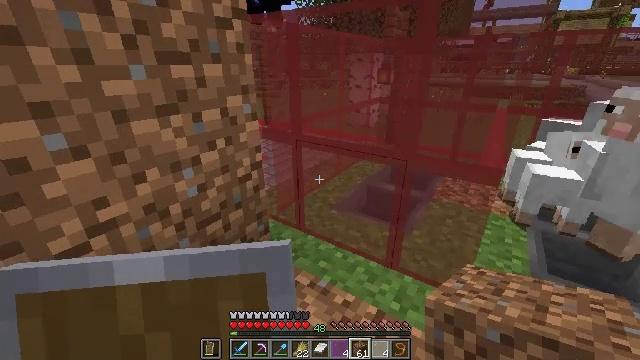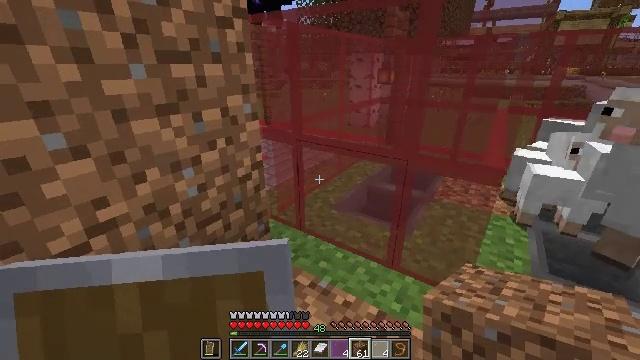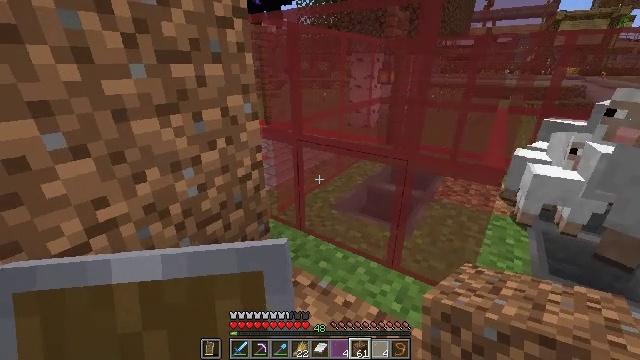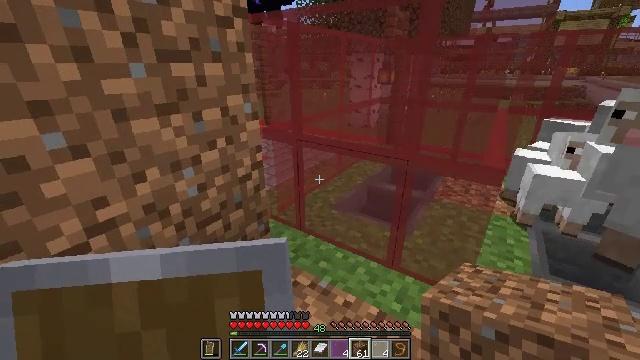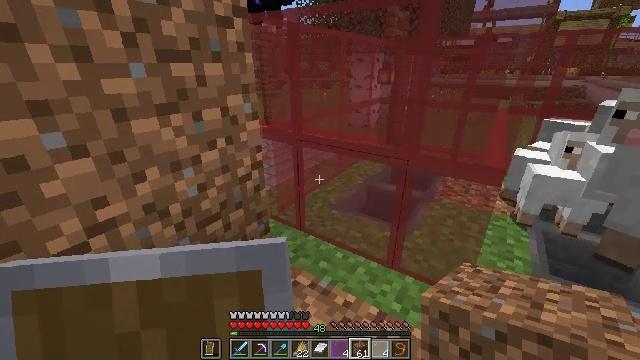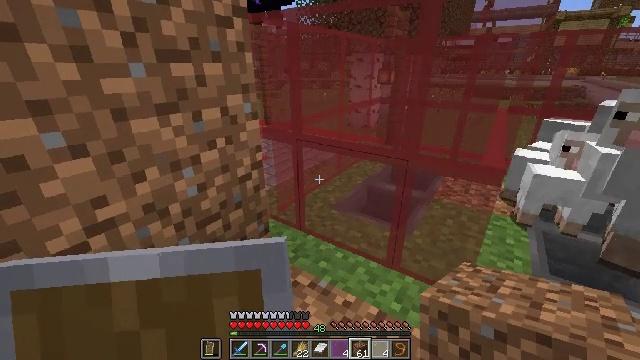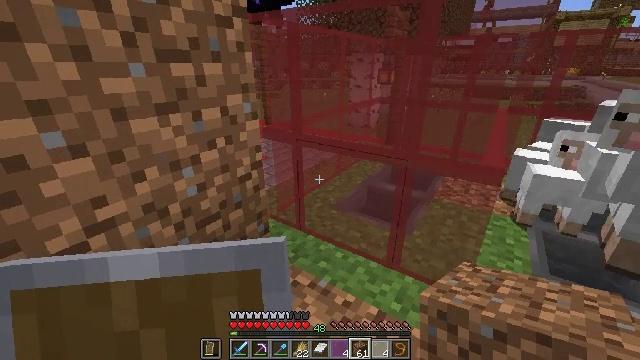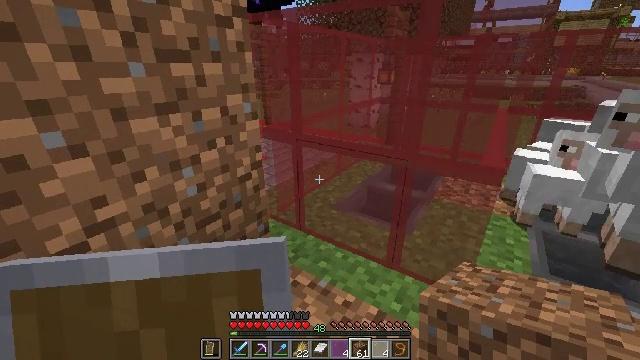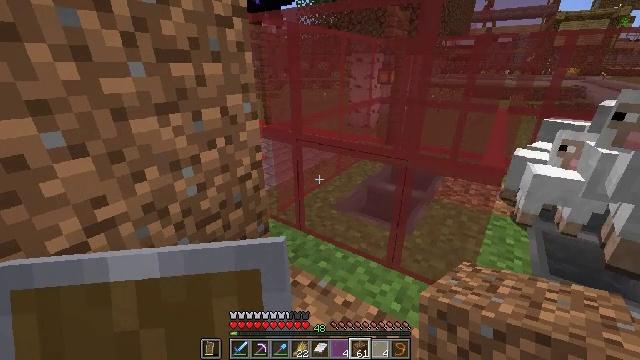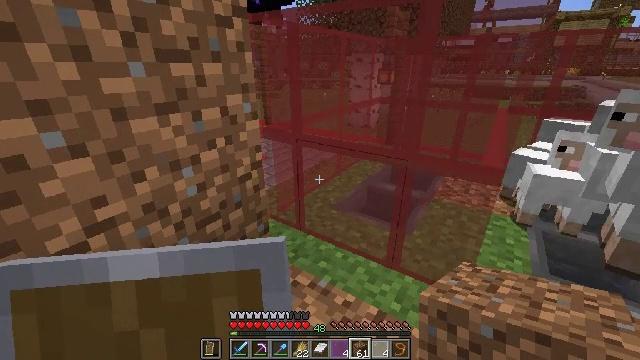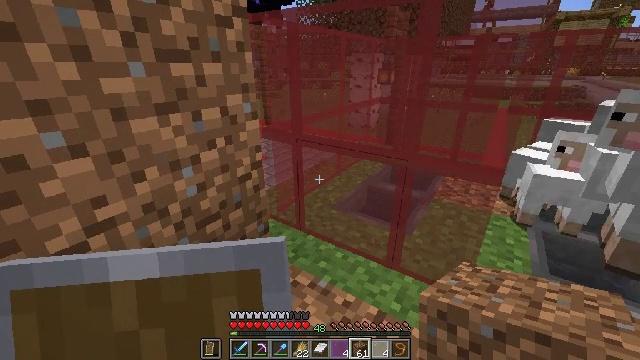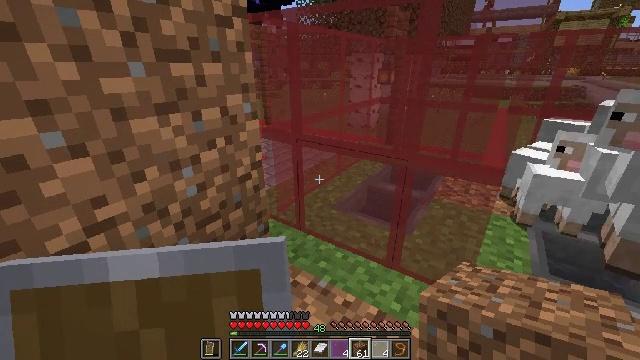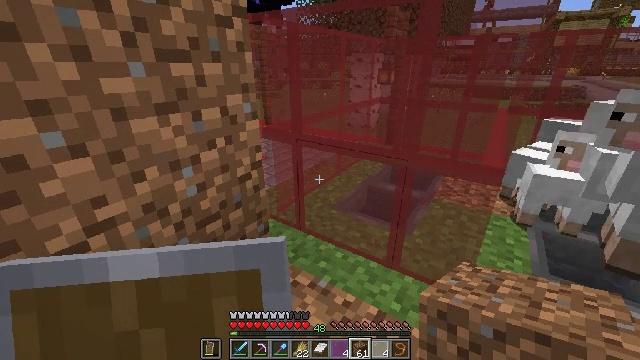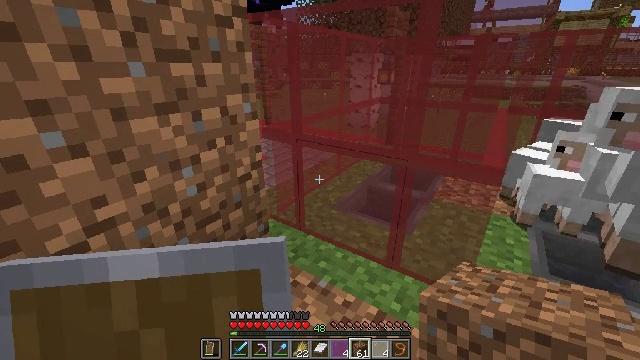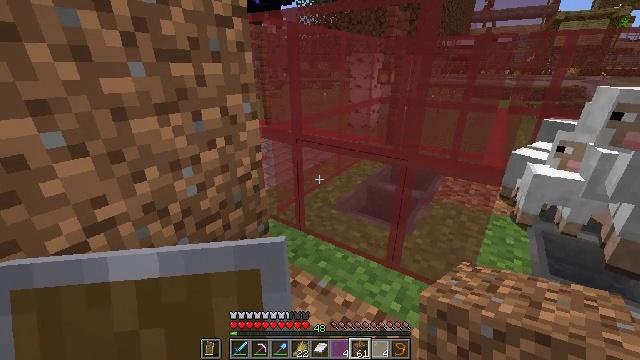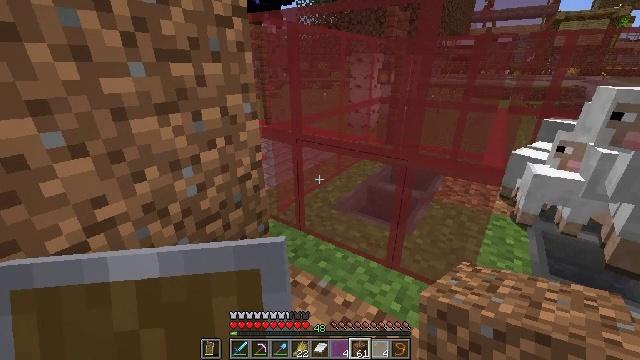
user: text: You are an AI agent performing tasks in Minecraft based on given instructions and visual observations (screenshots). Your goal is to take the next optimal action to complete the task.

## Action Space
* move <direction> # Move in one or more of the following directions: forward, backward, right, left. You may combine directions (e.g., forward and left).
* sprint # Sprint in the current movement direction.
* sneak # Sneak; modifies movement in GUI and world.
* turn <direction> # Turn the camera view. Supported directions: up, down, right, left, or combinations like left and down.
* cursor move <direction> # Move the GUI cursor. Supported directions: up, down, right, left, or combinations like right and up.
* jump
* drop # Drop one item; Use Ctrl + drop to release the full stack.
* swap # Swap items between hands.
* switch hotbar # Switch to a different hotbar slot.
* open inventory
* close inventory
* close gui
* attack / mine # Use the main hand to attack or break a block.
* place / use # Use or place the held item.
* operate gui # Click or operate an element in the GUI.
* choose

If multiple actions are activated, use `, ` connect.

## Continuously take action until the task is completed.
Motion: motion action
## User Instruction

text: Smash the red stained glass pane.
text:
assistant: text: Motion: no_op
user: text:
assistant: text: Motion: no_op
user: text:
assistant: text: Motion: no_op
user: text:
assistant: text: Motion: no_op
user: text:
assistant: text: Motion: no_op
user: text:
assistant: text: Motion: no_op
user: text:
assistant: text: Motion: no_op
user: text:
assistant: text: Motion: no_op
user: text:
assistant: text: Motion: no_op
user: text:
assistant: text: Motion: no_op
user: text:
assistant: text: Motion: no_op
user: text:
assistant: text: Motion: no_op
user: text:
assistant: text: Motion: no_op
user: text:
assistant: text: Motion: no_op
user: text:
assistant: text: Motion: no_op
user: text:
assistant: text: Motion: no_op
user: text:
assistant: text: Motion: no_op
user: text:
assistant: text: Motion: no_op
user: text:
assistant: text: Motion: no_op
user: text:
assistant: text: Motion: no_op
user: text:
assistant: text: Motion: no_op
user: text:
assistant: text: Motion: no_op
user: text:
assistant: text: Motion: no_op
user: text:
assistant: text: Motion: no_op
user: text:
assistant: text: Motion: no_op
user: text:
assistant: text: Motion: no_op
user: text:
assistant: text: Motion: no_op
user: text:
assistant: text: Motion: no_op
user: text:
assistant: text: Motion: no_op
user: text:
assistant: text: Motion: no_op